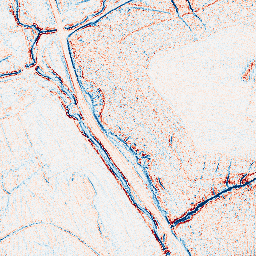
Category: edge_preserving
Decomposition family: bilateral
Decomposition parameters: d: 5
sigma_color: 100
sigma_space: 50
Upsampling method: fft_zeropad
Upsampling parameters: scale: 4
Upsampling scale: 4